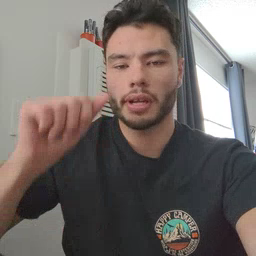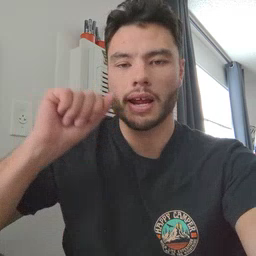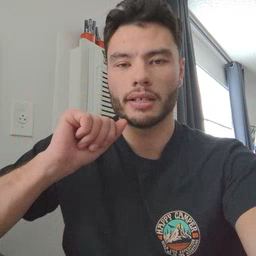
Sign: aunt